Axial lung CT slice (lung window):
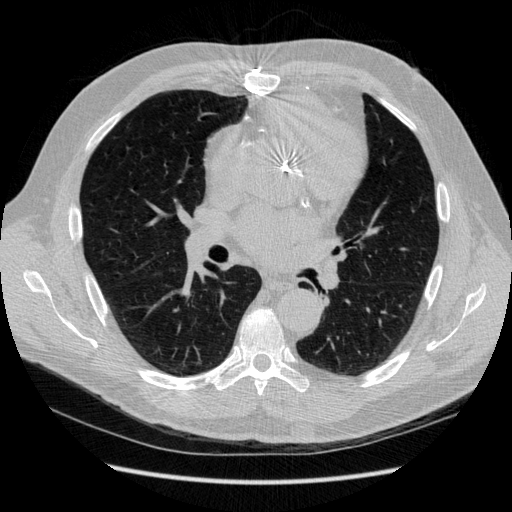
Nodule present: no